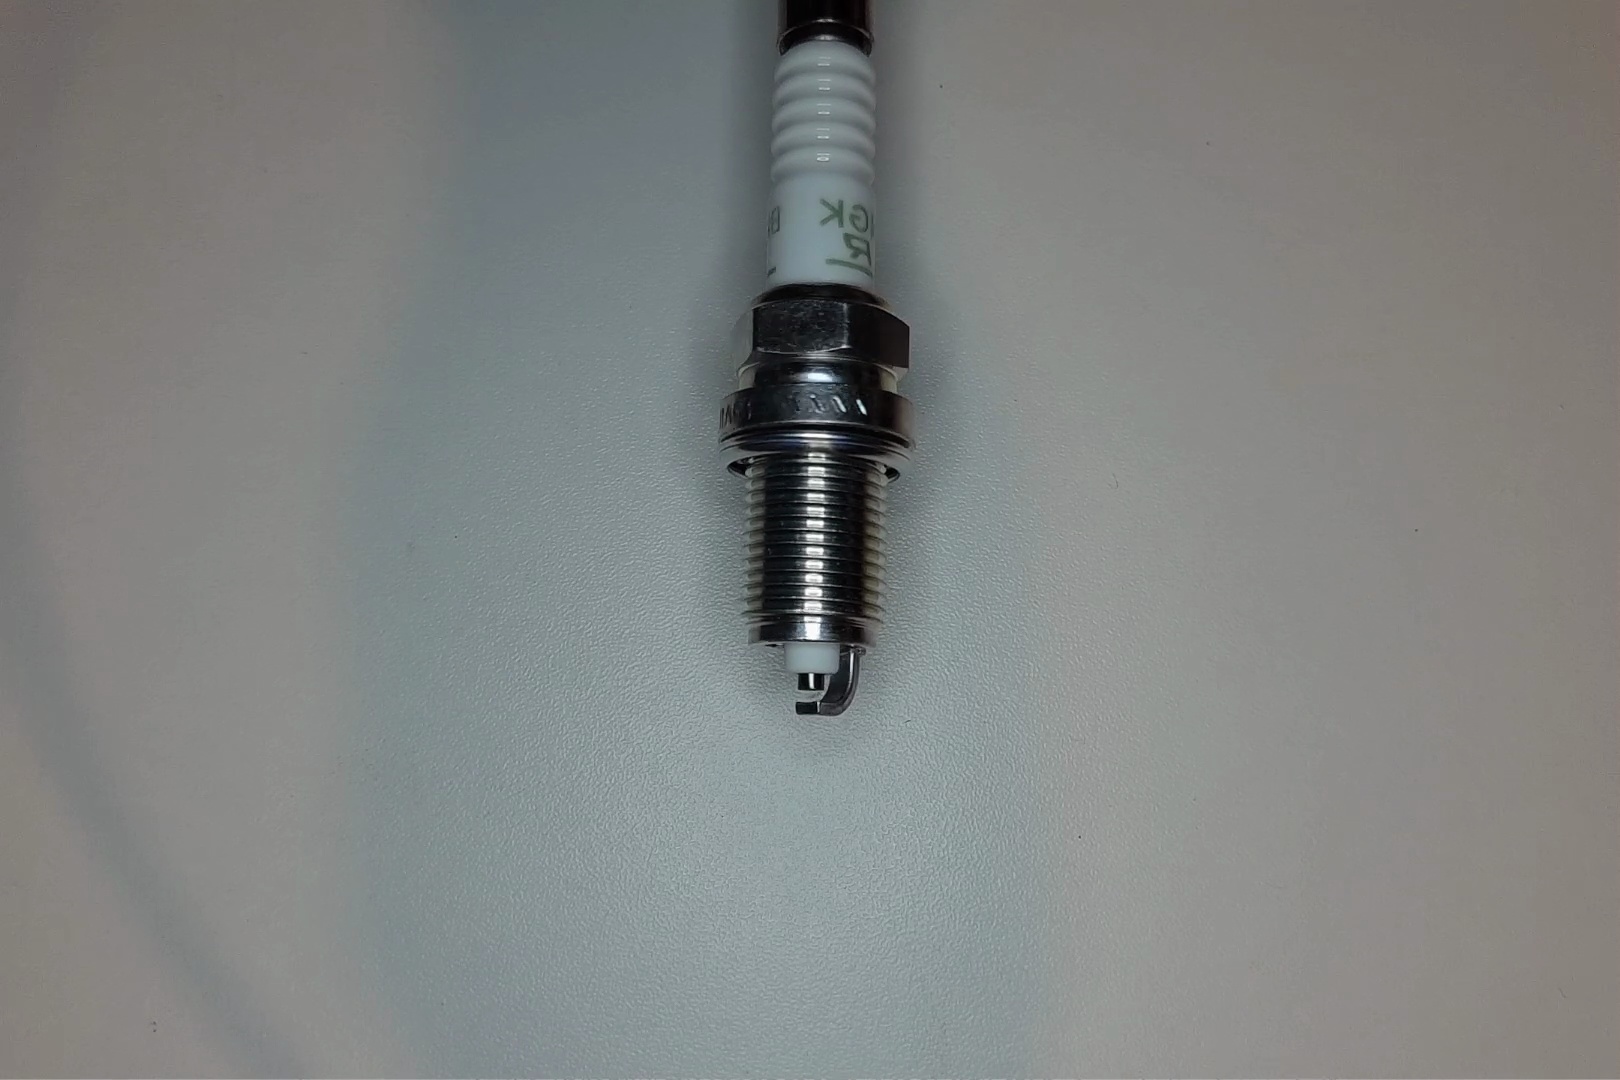
Label: no anomaly